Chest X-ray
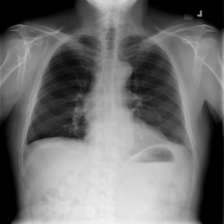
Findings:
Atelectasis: positive
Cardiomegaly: negative
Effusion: negative
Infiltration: negative
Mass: negative
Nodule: negative
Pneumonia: negative
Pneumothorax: negative
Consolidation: negative
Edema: negative
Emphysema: negative
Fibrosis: negative
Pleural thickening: negative
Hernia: negative